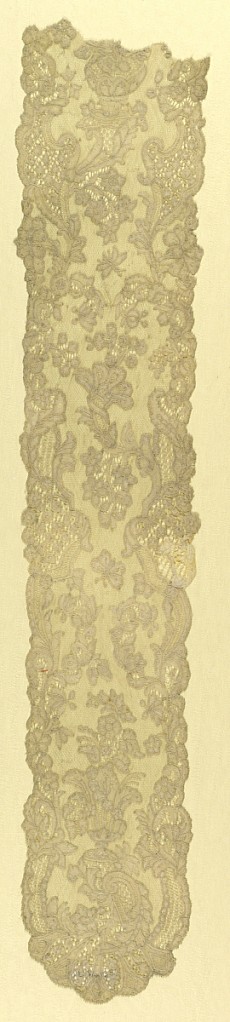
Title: Cap streamers
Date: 18th century
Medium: linen Technique: bobbin lace, Brussels style
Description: Cap streamers with a design of butterflies and urns formed from flowers.